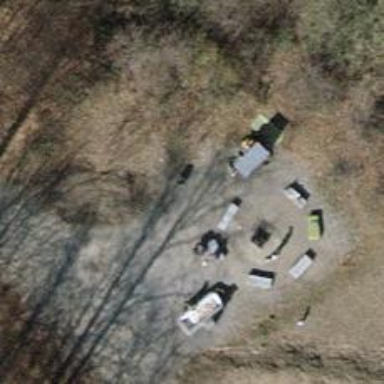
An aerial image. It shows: Picnic table located in leisure land area.